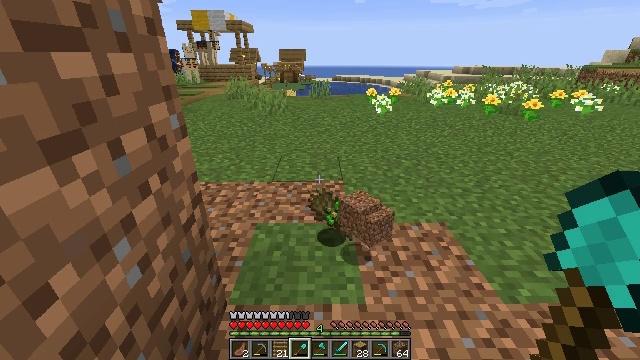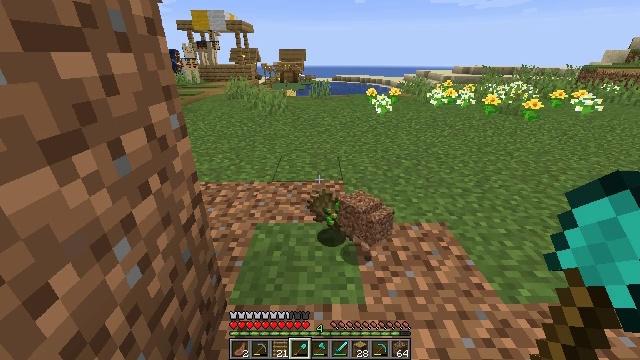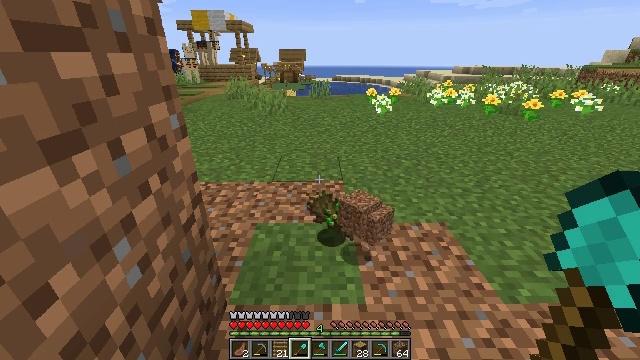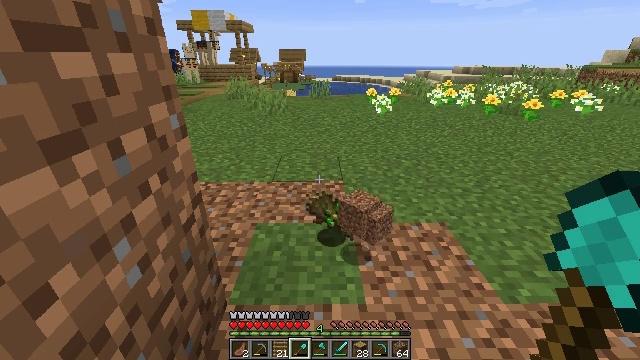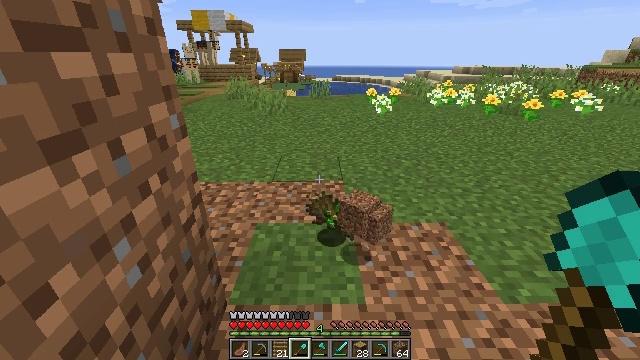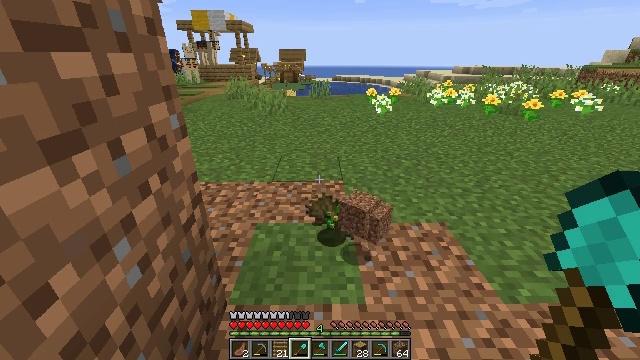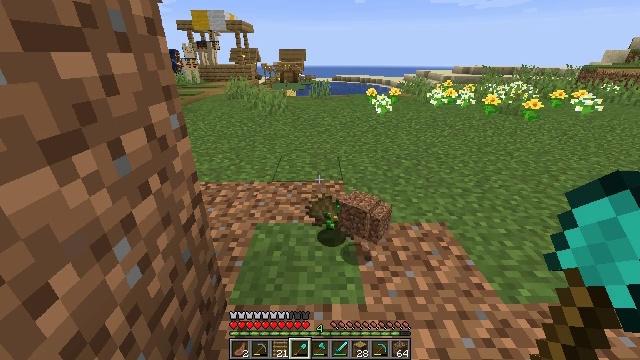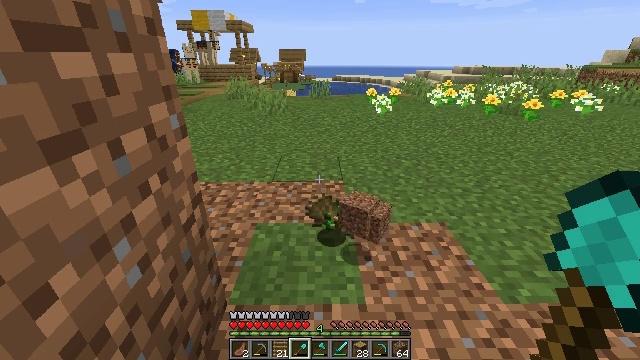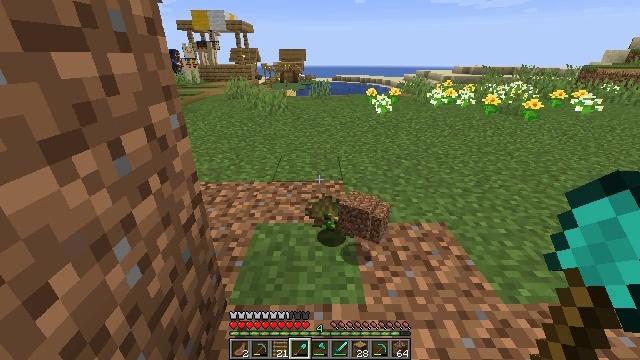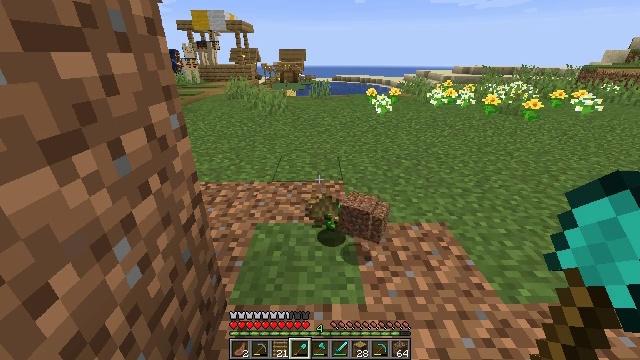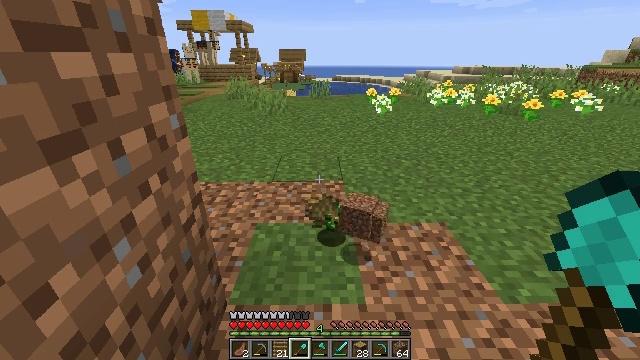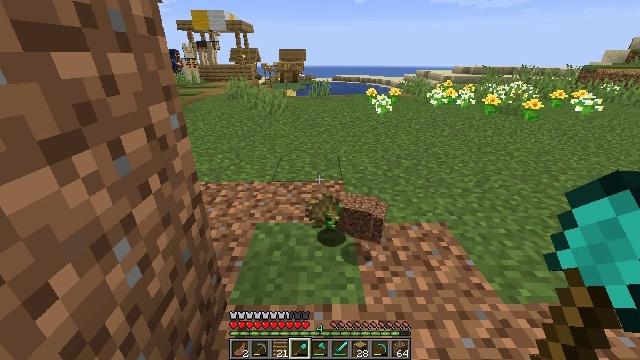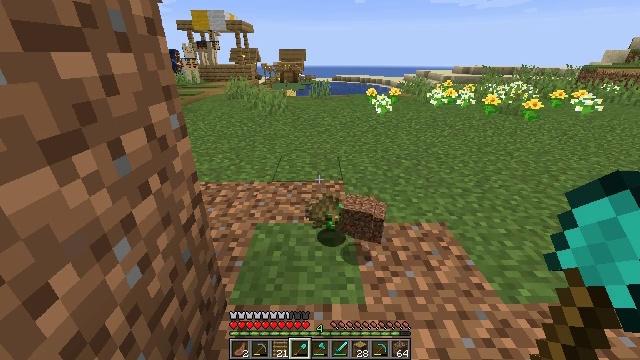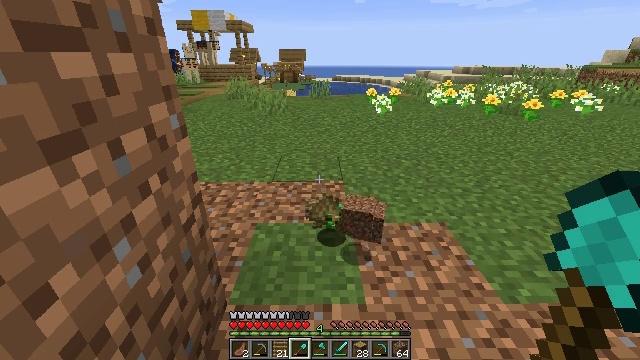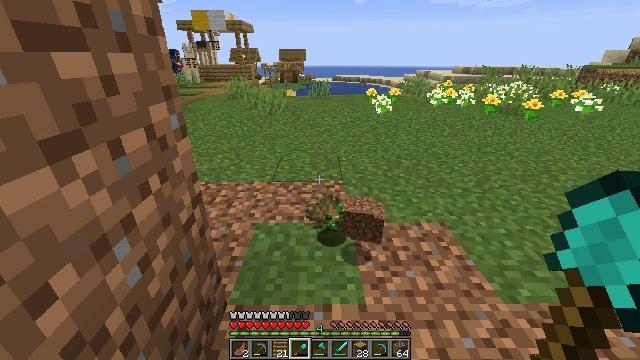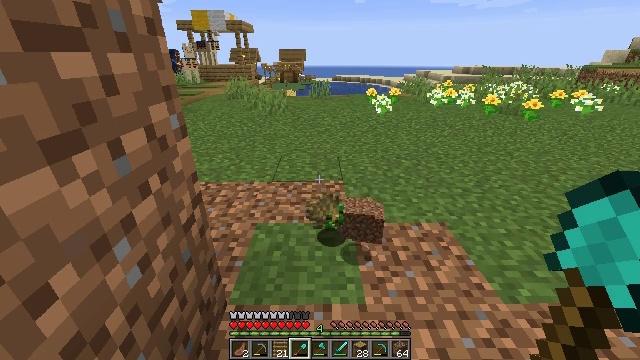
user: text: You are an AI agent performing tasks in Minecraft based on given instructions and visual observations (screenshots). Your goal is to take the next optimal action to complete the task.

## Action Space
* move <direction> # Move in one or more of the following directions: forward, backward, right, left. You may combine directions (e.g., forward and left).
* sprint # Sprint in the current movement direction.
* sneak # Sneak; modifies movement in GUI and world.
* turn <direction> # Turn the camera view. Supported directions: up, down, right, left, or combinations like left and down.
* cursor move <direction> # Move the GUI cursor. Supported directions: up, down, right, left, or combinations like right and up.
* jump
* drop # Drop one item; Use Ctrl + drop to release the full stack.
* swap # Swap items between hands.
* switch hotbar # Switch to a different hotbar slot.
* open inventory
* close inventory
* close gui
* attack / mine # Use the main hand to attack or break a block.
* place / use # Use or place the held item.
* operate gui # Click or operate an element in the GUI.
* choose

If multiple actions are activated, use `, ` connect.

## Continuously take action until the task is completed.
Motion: motion action
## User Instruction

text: Attack the farmland to gather it.
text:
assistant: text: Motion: no_op
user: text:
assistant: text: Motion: no_op
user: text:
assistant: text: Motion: no_op
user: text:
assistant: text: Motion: no_op
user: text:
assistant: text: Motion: no_op
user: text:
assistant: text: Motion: no_op
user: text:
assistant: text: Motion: no_op
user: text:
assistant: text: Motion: no_op
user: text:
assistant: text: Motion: no_op
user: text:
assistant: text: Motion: no_op
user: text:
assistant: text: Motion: no_op
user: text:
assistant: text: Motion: no_op
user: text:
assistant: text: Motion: no_op
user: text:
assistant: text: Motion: no_op
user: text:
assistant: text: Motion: no_op
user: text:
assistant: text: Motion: no_op
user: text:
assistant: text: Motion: no_op
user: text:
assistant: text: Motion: no_op
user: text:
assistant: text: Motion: no_op
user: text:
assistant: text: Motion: no_op
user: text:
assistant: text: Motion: no_op
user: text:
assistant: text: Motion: no_op
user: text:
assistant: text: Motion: no_op
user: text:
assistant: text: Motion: no_op
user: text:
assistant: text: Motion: no_op
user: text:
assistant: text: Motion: no_op
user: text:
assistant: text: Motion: no_op
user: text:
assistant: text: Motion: no_op
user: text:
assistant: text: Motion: no_op
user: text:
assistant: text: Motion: no_op